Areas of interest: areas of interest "Business Office Building"
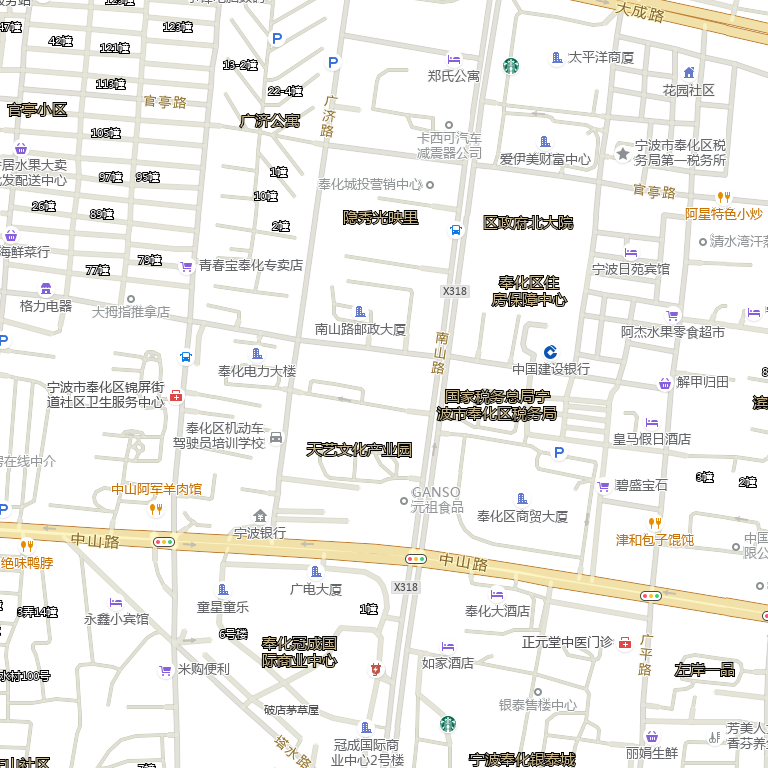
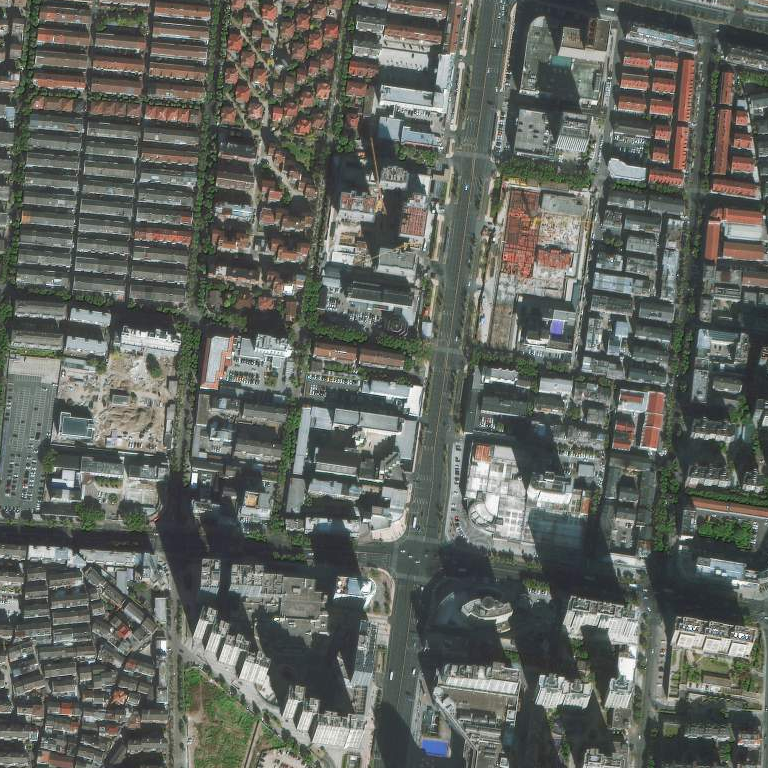